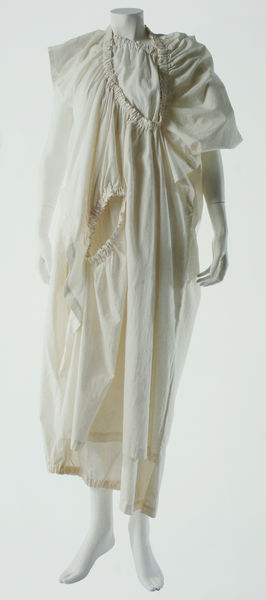
Titel: Kleid
Künstler: Rei Kawakubo
Standort: Kyoto (Japan)
Institution: Kyoto Costume Institute
Schlagwörter: fuß, hand, körper, mann, schatten, umhang, weiß, frau, hell, kleid, licht, marmor, nacht, schwarz, tuch, beige, mode, hemd, arm, arme, falten, kleidung, kragen, lang, leinen, weit, ärmel, hände, figur, gewand, kostüm, stoff, nachthemd, saum, frontal, seide, sack, statue, füße, japan, modell, leine, creme, modern, einfach, schmal, büste, faltig, stuck, faltenwurf, laken, model, transparent, raffung, foto, fotografie, torso, schnitt, loch, kittel, tasche, entwurf, puppe, löcher, photo, drappiert, handtasche, antik, toga, mittelalter, durchsichtig, griechenland, antikisierend, ständer, leicht, plissee, gerafft, taschen, verhüllt, tunika, schwebend, design, baumwolle, kopflos, römisch, klassisch, raffungen, textilien, klassizistisch, flechtwerk, riss, photografie, durchscheinend, haus der kunst, tora, figurine, fashion, modepuppe, schaufensterpuppe, poncho, haute couture, wadenlang, faser, gummi, langes kleid, mannequin, desin, stoffprobe, gerüscht, gummizug, drape, durchscheinden, eingriffe, einärmig, faltem, füssse, kack, keiderständer, musslin, ungefärbt